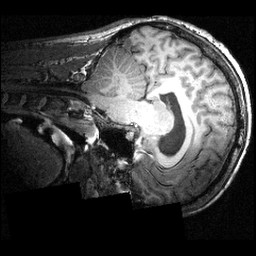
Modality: T1w
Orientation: sagittal
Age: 22
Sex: male
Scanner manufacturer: siemens
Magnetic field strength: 3.951 T
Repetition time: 1.5 s
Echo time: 0.00335 s